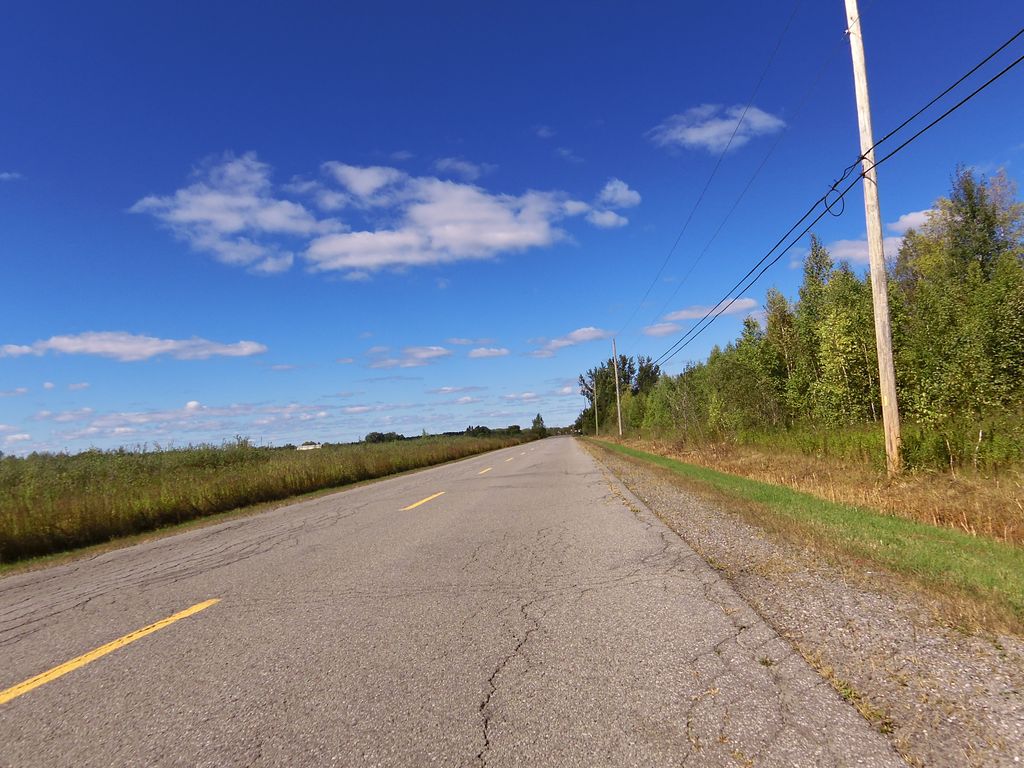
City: ottawa-gatineau